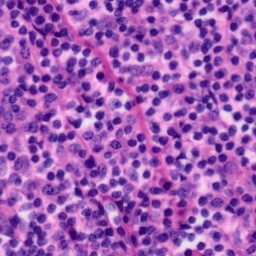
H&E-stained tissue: Tonsil